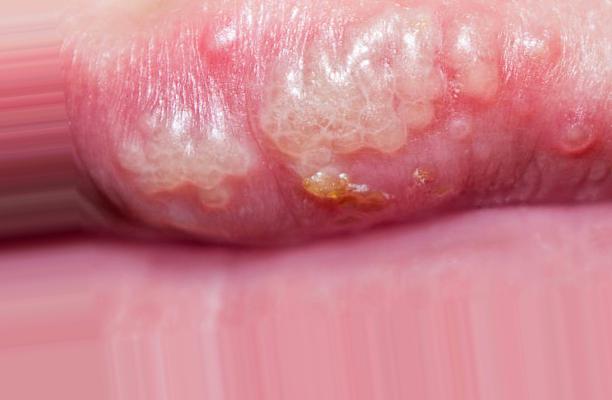
Condition: Mouth Ulcer